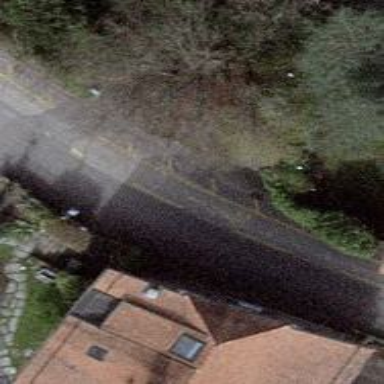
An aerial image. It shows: Residential road with designated cycle lane on the left.